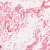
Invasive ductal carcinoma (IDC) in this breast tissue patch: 0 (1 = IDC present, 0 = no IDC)